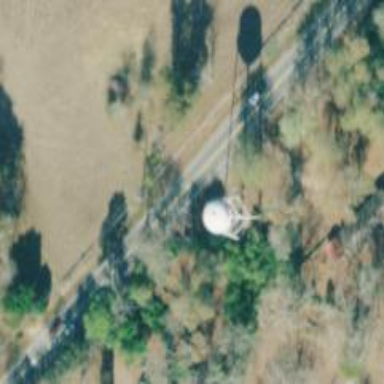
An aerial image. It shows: Water tower that is man-made.